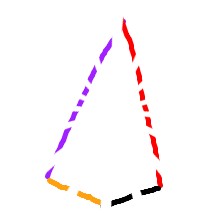
Shape: kite